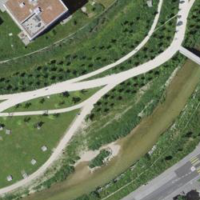
EUNIS habitat code: 53
Species observed at this site:
Medicago sativa
Salix caprea
Sceliphron caementarium